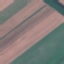
Label: AnnualCrop